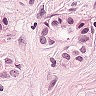
Metastatic tissue present: yes